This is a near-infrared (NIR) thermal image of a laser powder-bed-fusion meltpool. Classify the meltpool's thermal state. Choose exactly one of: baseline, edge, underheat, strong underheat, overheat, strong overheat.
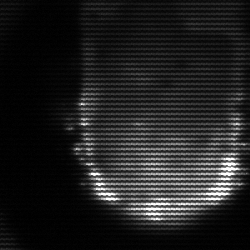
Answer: baseline